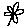
Label: flower